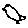
Label: bird